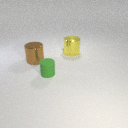
large yellow metal cylinder behind small green rubber cylinder